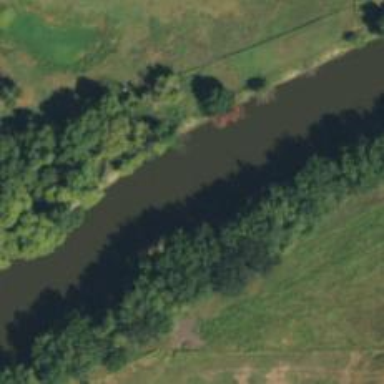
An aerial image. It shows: Beautiful river scene.